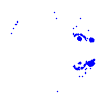
Particle: proton